Aerial crown-view tile of a tropical tree (Barro Colorado Island, Panama), acquired 20250512:
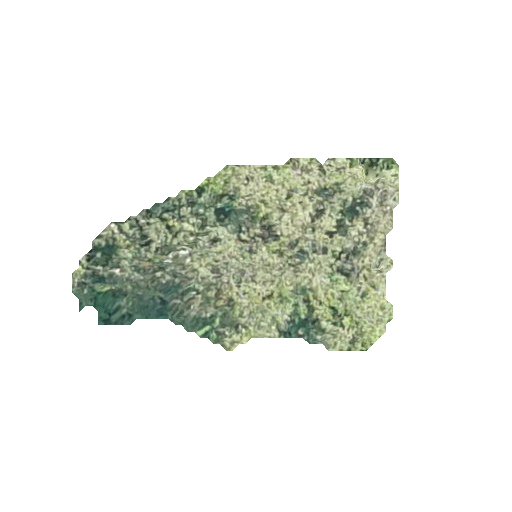
Species: Luehea seemannii
GBIF accepted scientific name: Luehea seemannii
Crown area: 68.498 m²